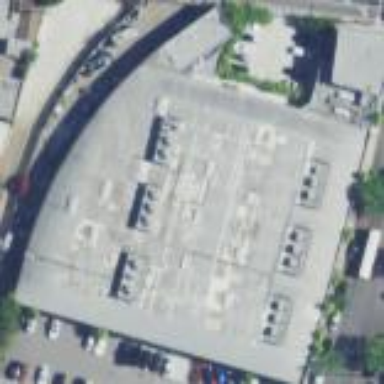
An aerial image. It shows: Commercial building.